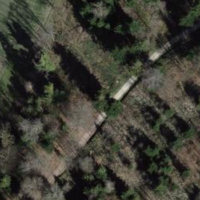
EUNIS habitat code: 41
Species observed at this site:
Lysimachia nemorum
Geum rivale